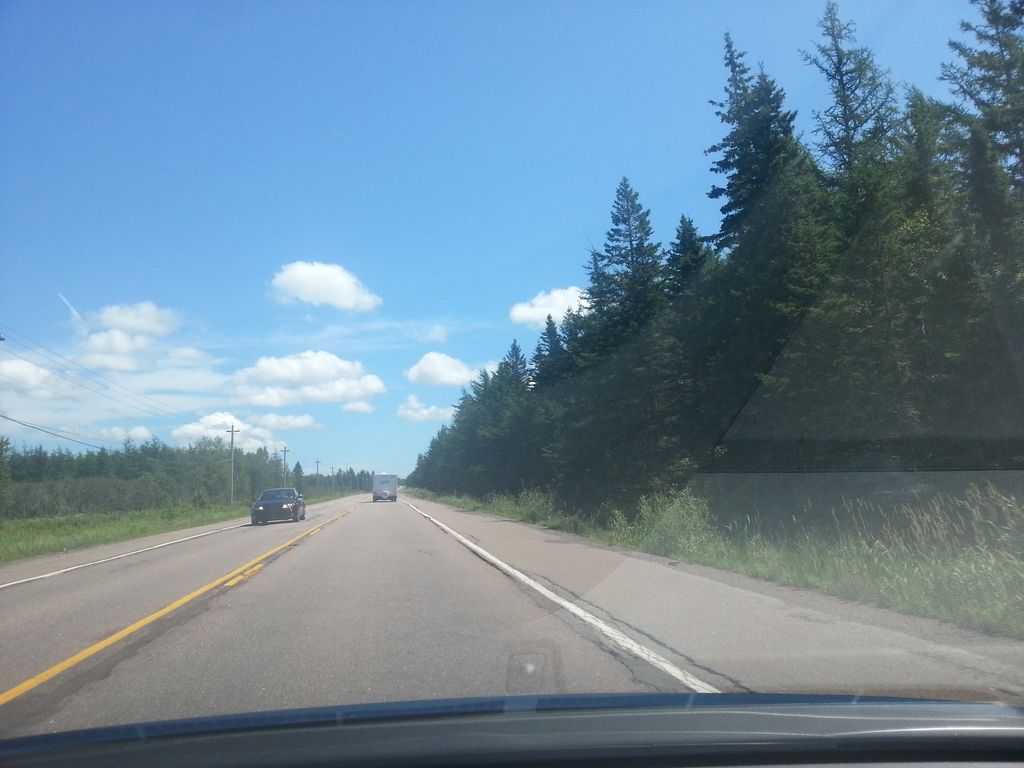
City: charlottetown